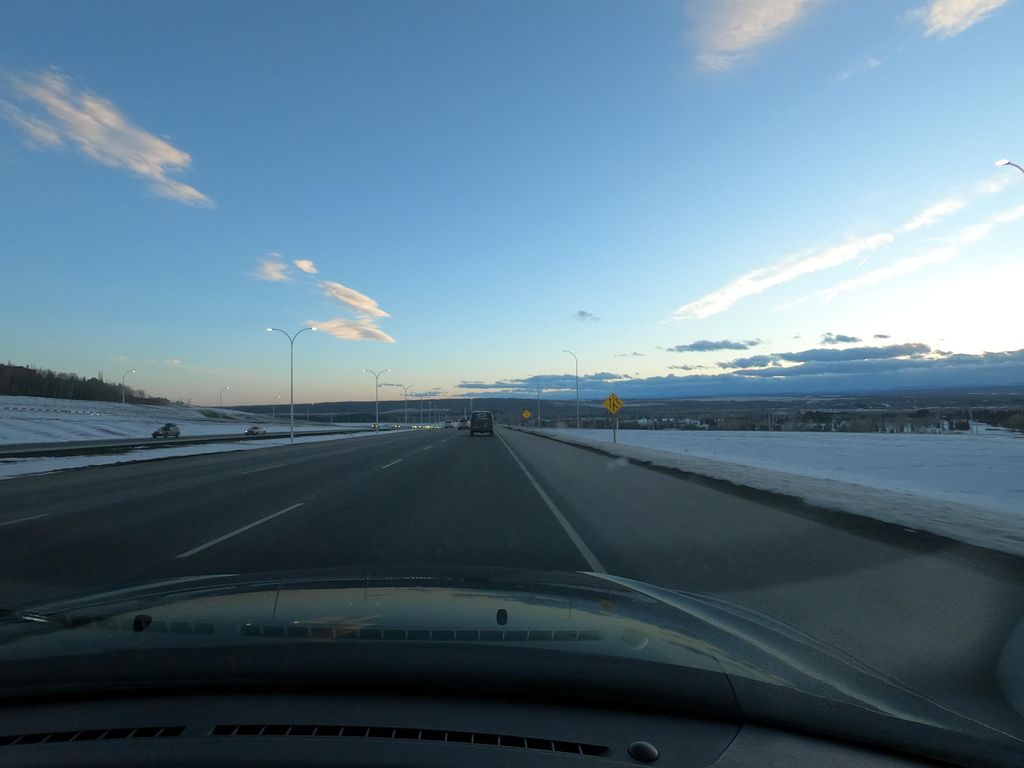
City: calgary